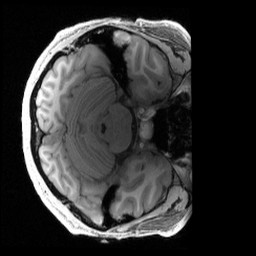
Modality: T1w
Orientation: axial
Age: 28
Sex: male
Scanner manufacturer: siemens
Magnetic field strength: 3 T
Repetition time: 2.4 s
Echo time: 0.00222 s